Question: Is it feasible to build a map using the google maps API or Openstreetmaps which has a superimposed layer that displays districts of a city? For example, Manhattan is a region within New York City, and I would like to be able to plot the boundaries of this region, and any neighboring regions on a map.

Where would one obtain the data for these regions (worldwide)?
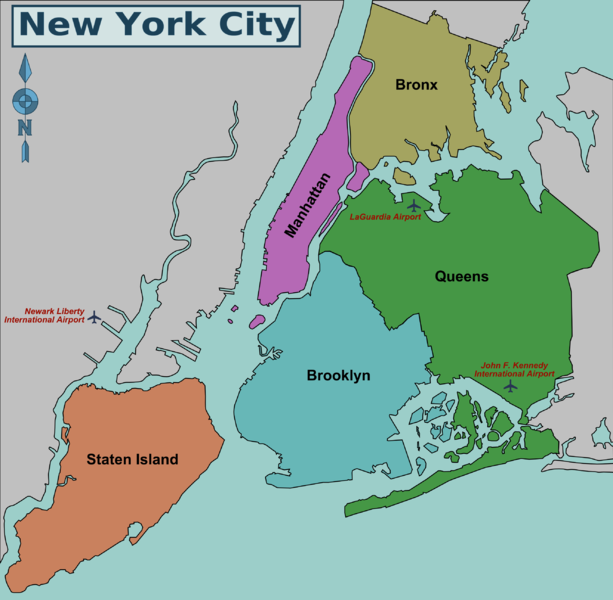
Answer: I guess this can be achieved by using <URL>. Although I'm not quite sure if the random colorization is actually possible.
Take <URL> as a start and see if you can improve it.